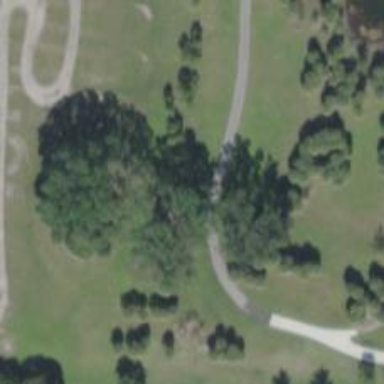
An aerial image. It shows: Disc golf hole.